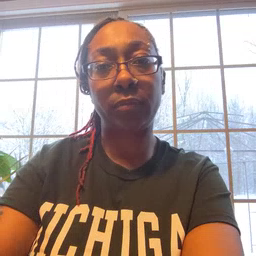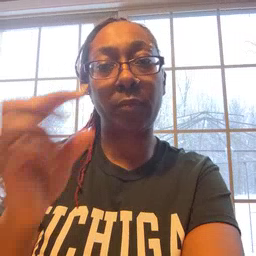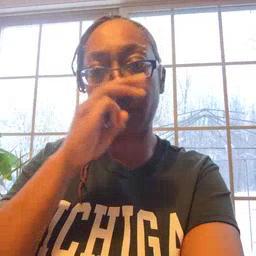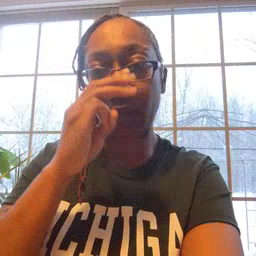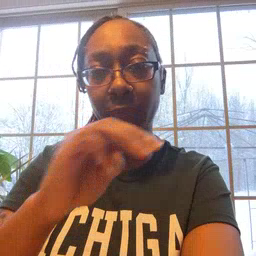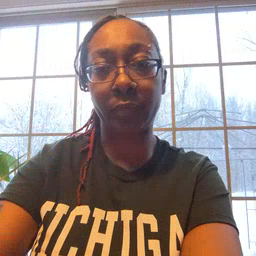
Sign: mouse